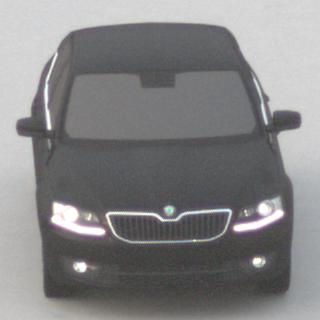
Make: Skoda
Model: Octavia 1.2 TSI
Detailed model: Octavia (III) Limousine
Model produced from: 2013/02
Model produced until: 2015/04
Doors: 5
Color: black
Road condition: dry road
Daytime: sunrise or sunset
Contrast: low contrast